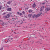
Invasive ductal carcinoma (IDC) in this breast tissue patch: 0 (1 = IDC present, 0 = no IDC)